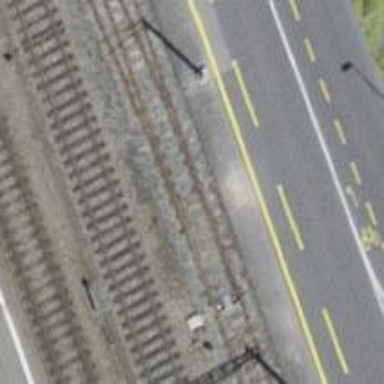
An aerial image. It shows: Railway switch.